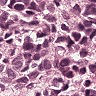
Metastatic tissue present: yes